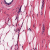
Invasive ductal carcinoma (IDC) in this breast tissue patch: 0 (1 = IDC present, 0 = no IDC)